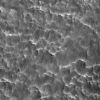
Atmospheric dust classification: not_dusty